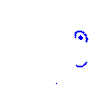
Particle: kaon